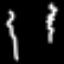
Label: squiggle